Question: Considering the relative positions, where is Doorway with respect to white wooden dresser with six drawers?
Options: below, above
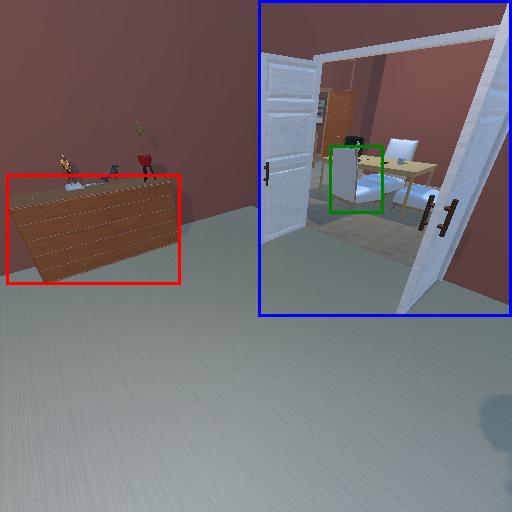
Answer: below